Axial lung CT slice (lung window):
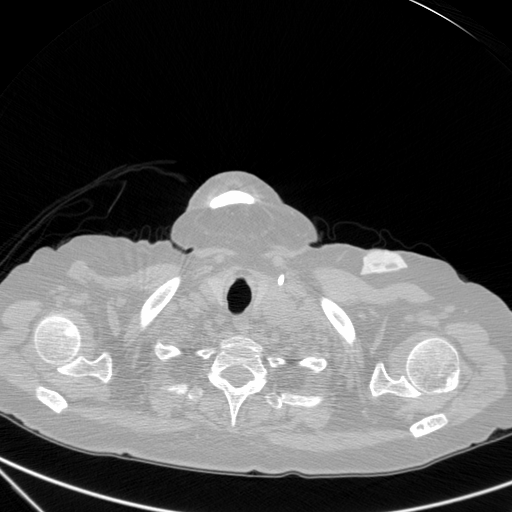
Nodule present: no